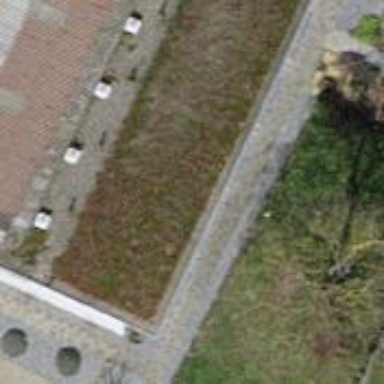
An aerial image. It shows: Hotel with flat green grass roof.